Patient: sex M, age 52
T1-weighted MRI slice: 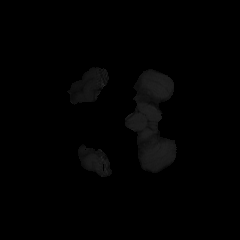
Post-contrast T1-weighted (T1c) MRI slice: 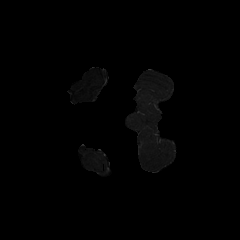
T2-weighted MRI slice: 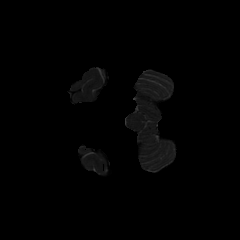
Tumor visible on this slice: no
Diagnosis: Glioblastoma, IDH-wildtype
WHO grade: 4